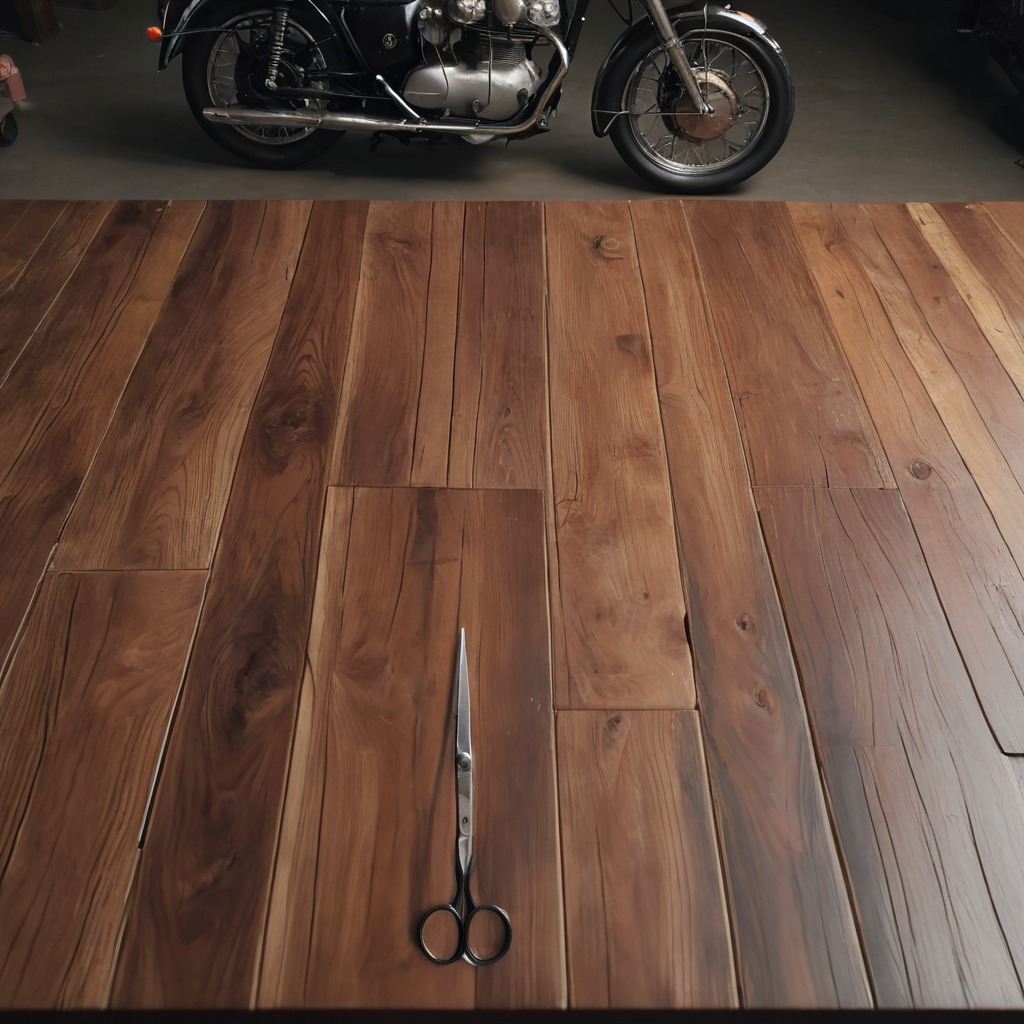
A scissor lies on an oil-spilled wooden table in a vintage motorcycle garage.